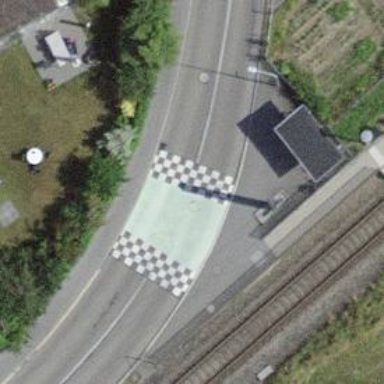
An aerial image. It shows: Marked road crossing featuring surface markings.